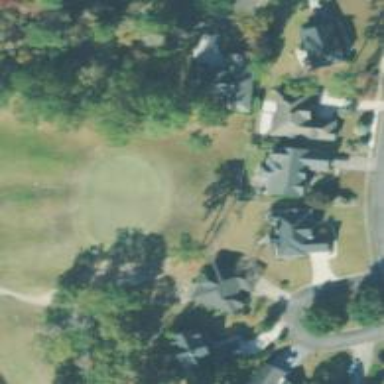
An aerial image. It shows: View of golf hole.